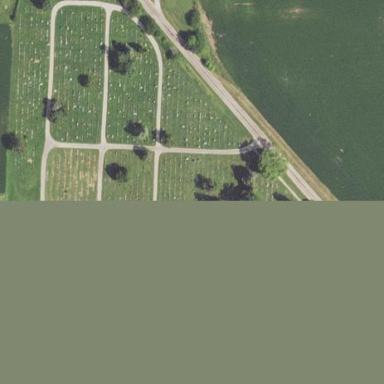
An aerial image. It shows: Cemetery.